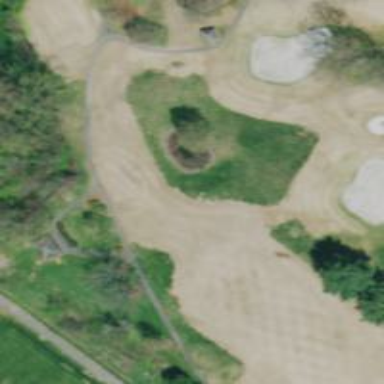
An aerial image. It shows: View of golf hole.